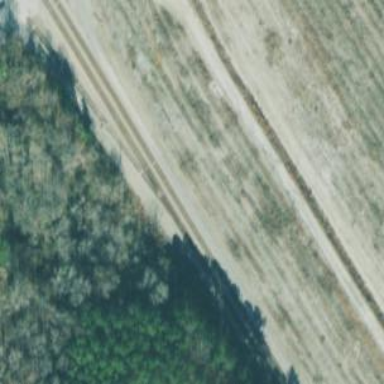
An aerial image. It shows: Abandoned railway yard.